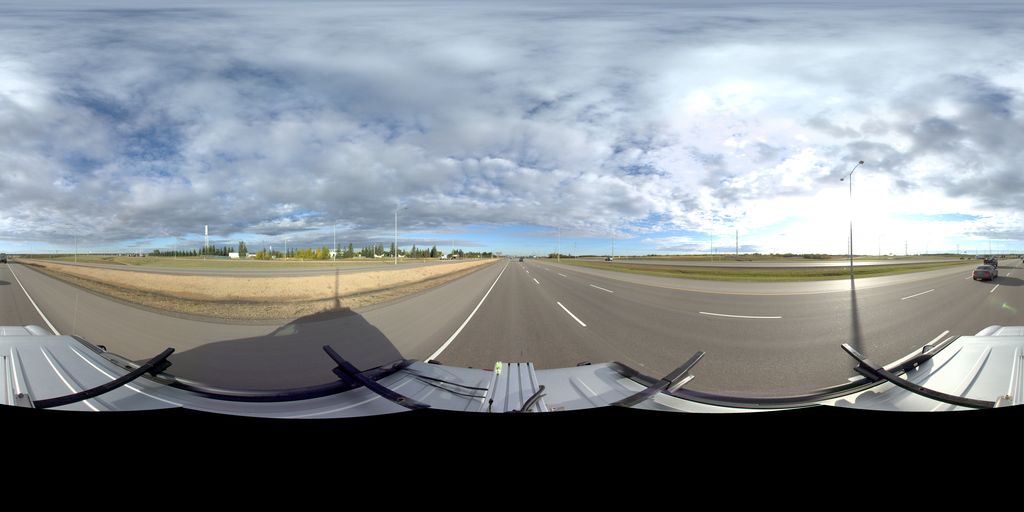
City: edmonton